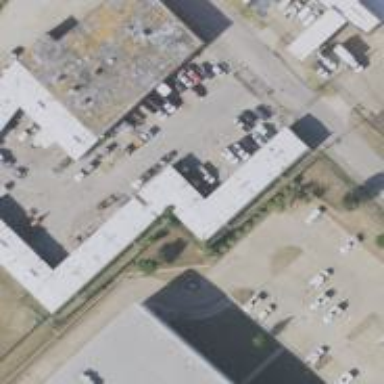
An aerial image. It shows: Warehouse building.